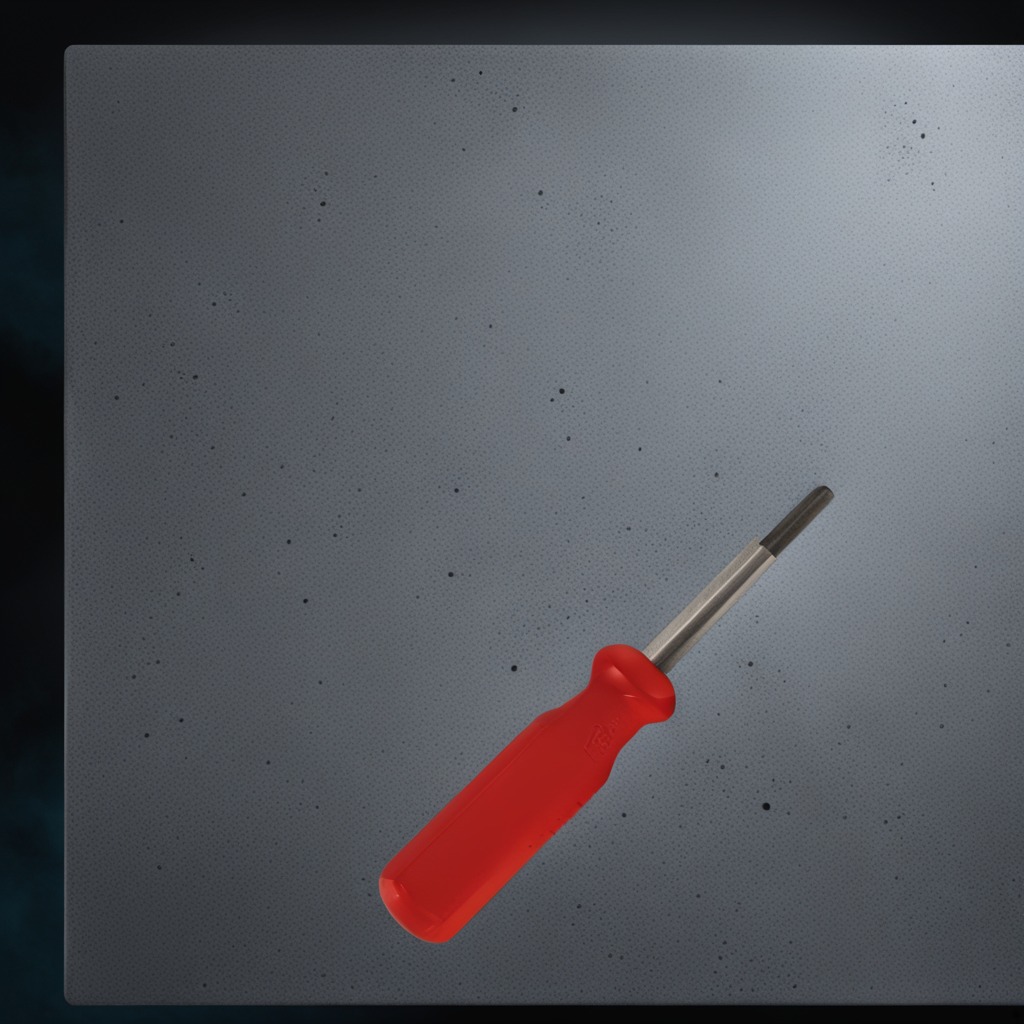
A screwdriver lying on a clean granite table inside a workshop at night dim ambient light soft shadows worn but